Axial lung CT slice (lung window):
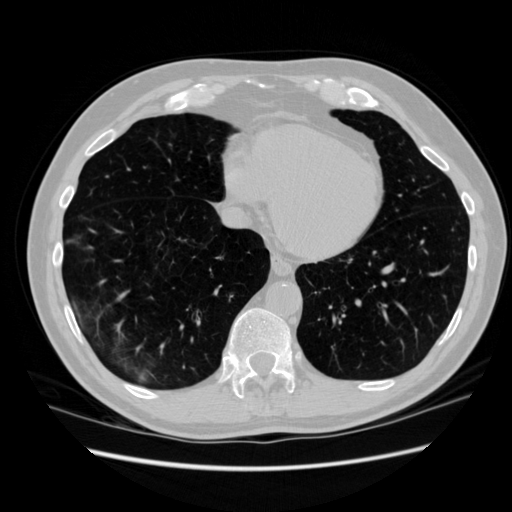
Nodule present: no